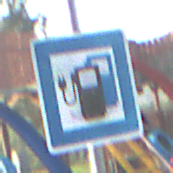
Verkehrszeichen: LadestationFuerElektrofahrzeuge
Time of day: SunriseSunset
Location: Outdoor (Suburban)
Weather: PartlyCloudy
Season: NotSpecified
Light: Natural